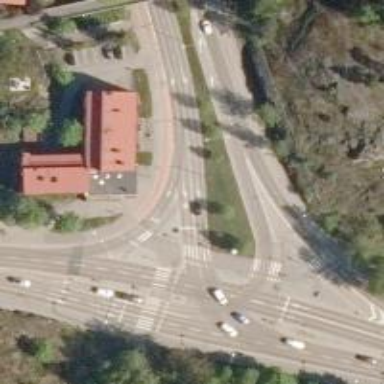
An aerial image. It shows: Road with "give way" sign.